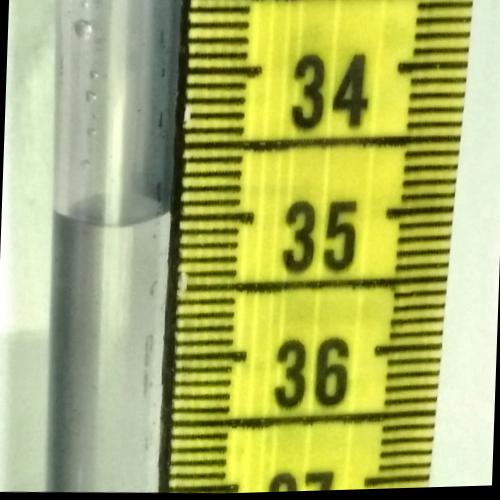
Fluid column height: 35.0 cm